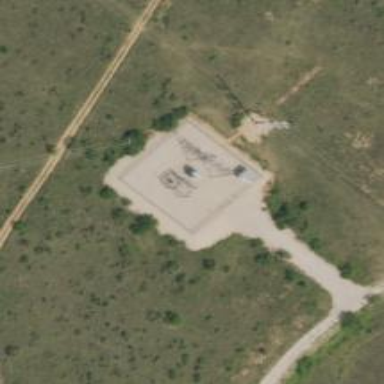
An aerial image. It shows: Distribution level power substation surrounded by fence.